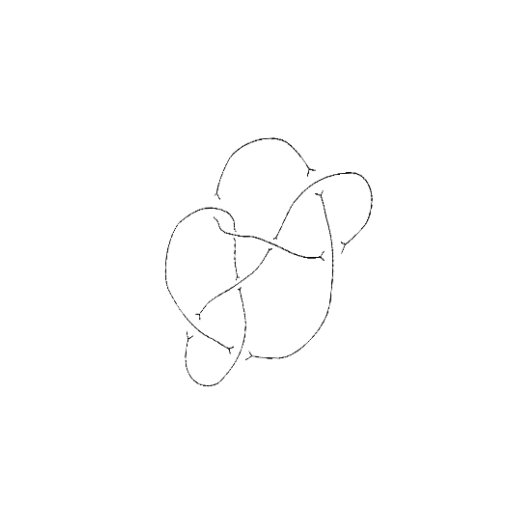
Crossing number: 8